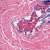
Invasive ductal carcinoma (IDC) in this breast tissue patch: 0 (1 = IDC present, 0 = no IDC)